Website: lowes
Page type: customer-info-address
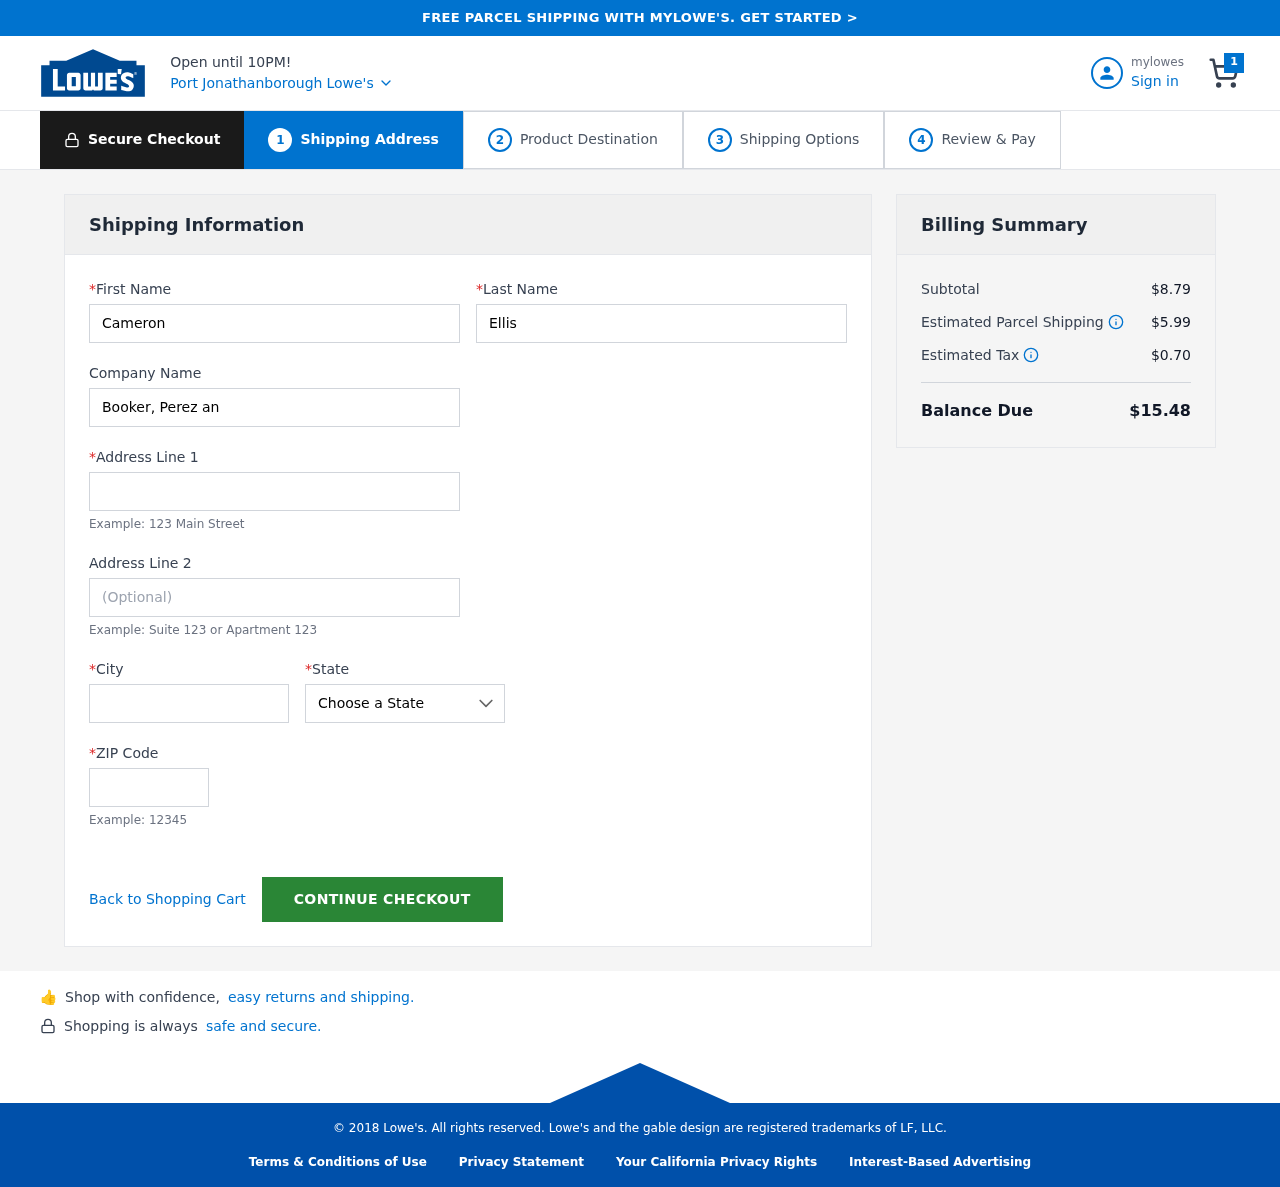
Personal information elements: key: PII_CITY
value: Port Jonathanborough
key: PII_COMPANY
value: Booker, Perez and Stafford
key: PII_FIRSTNAME
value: Cameron
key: PII_LASTNAME
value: Ellis
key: PII_POSTCODE
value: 37400
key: PII_STATE
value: Alabama
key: PII_STREET
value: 317 Jennifer Way
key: PII_STREET2
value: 5885 Ian Canyon Apt. 526
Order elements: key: ORDER_NUM_ITEMS
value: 1
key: ORDER_SUBTOTAL
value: $8.79
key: ORDER_SHIPPING_COST
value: $5.99
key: ORDER_TAX
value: $0.70
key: ORDER_TOTAL
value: $15.48